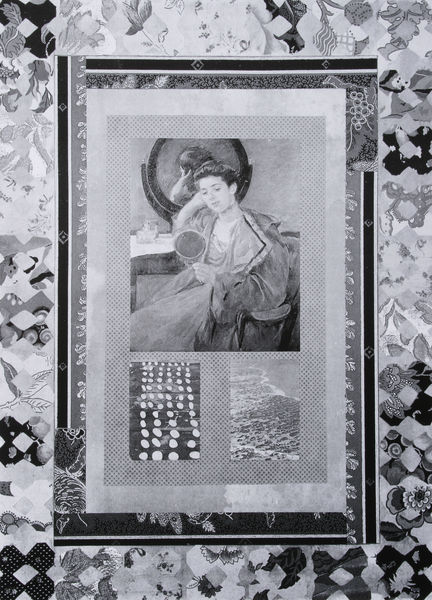
Titel: Me and Mary Cassatt
Künstler: Miriam Schapiro
Institution: Privatsammlung
Schlagwörter: dunkel, gemälde, hand, kopf, körper, meer, schatten, wasser, weiß, mädchen, see, sitzen, blume, blumen, finger, frau, frisur, glas, grau, haar, hell, hut, kleid, licht, mund, nase, ohr, profil, schwarz, stirn, stuhl, tisch, blick, dame, muster, ornament, schachbrett, arm, arme, augen, gesicht, kleidung, mensch, rahmen, stein, steine, bild, blicken, hände, portrait, porträt, schauen, spiegel, feld, felder, spiegelung, auge, haare, drei, girlande, person, kinn, lippen, ohren, schön, kreis, rund, ranken, gischt, japan, welle, wellen, bilder, bilderrahmen, fläche, flächen, formen, nuancen, linien, farblos, rand, tapete, weiblich, ornamente, streifen, japanisch, striche, collage, foto, fotografie, dada, eckig, linie, denkmal, schönheit, form, scheibe, schwarz weiss, strich, kreise, friedhof, anschauen, ranke, girlanden, rauten, biedermeier, eitel, efeu, grab, eitelkeit, handspiegel, bedeutung, zupfen, geometrie, gucken, mee, richten, begutachten, passepartout, münzen, jund, dimension, dadaismus, nuance, weeiß, angucken, fraulich, drei bilder